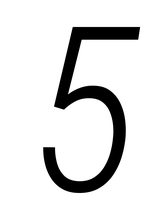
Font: Roboto-Italic_Condensed_Light_Italic